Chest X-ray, PA view. Patient: 37 years old, sex M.
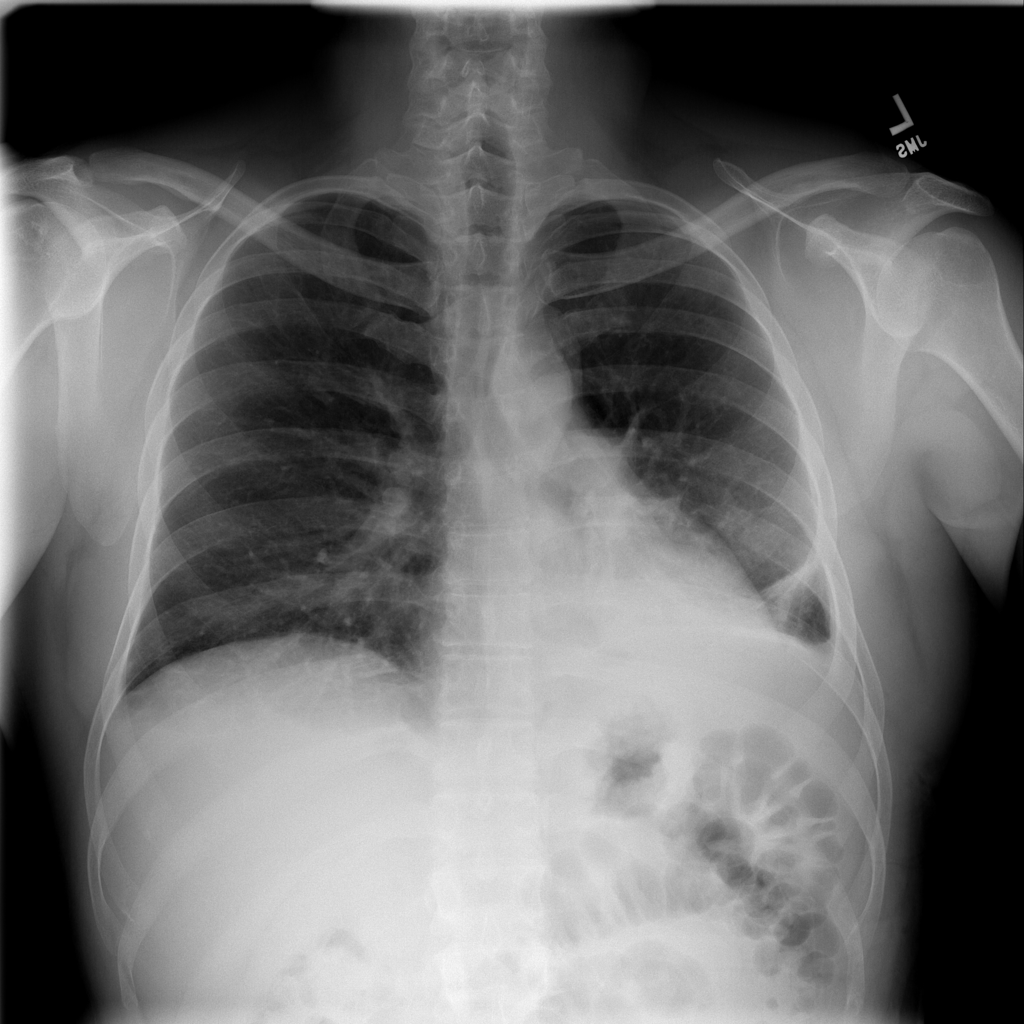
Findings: Atelectasis, Infiltration